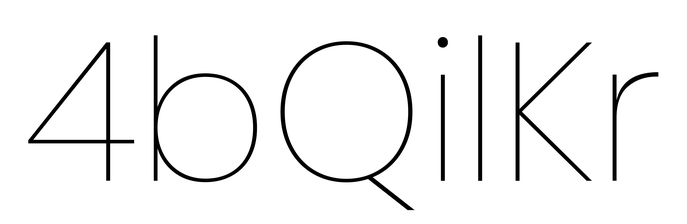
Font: Poppins-Thin